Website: lowes
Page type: billing-address
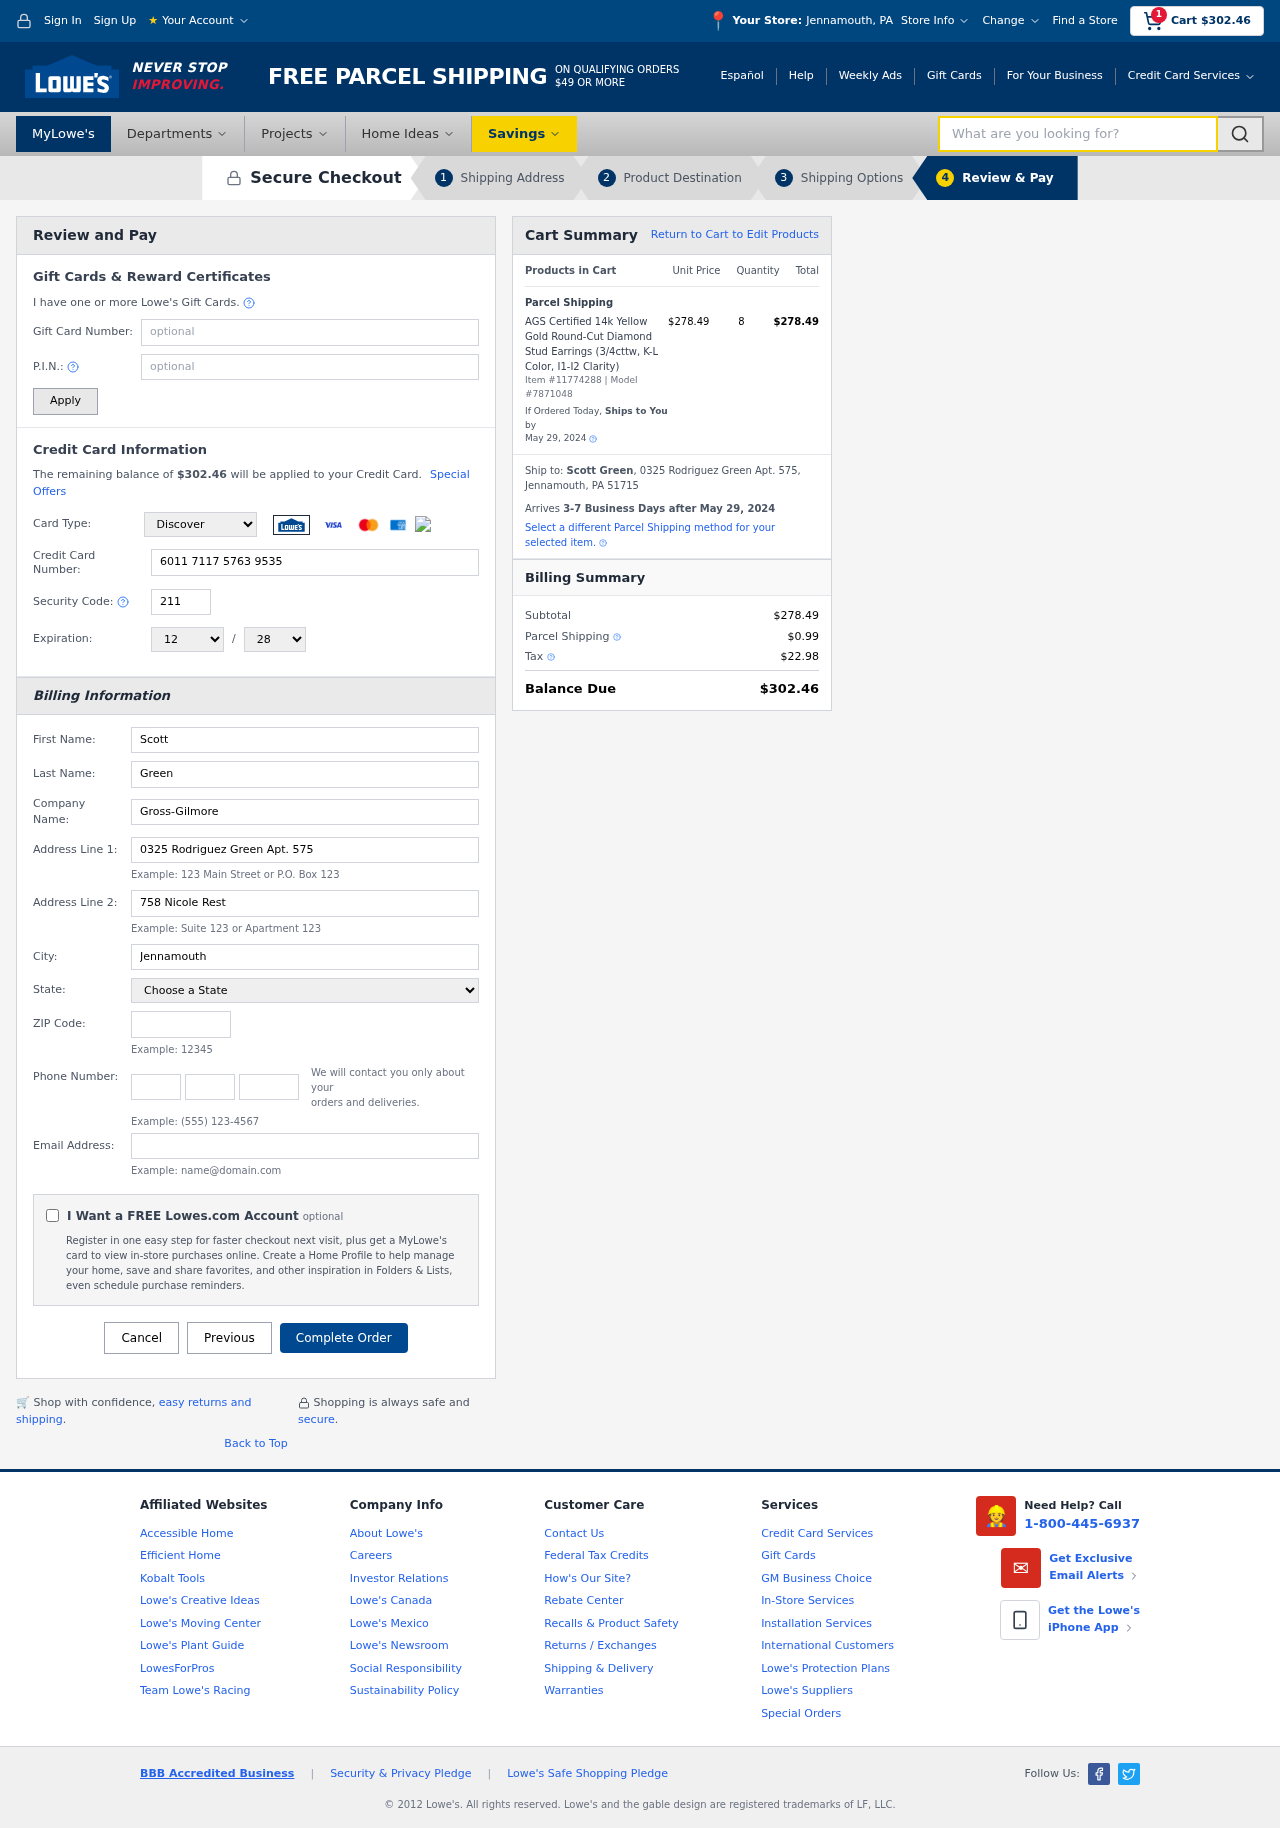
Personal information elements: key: PII_CARD_CVV
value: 211
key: PII_CARD_EXPIRY_MONTH
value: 12
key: PII_CARD_EXPIRY_YEAR
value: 28
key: PII_CARD_NUMBER
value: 6011 7117 5763 9535
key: PII_CARD_TYPE
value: Discover
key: PII_CITY
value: Jennamouth
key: PII_CITY_STATE
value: Jennamouth, PA
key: PII_COMPANY
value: Gross-Gilmore
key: PII_EMAIL
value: sgreen@gmail.com
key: PII_FIRSTNAME
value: Scott
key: PII_FULLNAME
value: Scott Green
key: PII_LASTNAME
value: Green
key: PII_PHONE_AREA
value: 915
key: PII_PHONE_PREFIX
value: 548
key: PII_PHONE_SUFFIX
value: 5003
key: PII_POSTCODE
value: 51715
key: PII_STATE
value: Pennsylvania
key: PII_STREET
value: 0325 Rodriguez Green Apt. 575
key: PII_STREET2
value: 758 Nicole Rest
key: PII_CITY_STATE_ZIP
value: Jennamouth, PA 51715
Product elements: key: PRODUCT1_NAME
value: AGS Certified 14k Yellow Gold Round-Cut Diamond Stud Earrings (3/4cttw, K-L Color, I1-I2 Clarity)
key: PRODUCT1_PRICE
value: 278.49
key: PRODUCT1_QUANTITY
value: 8
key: PRODUCT_ITEM_NUMBER
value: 11774288
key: PRODUCT_MODEL_NUMBER
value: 7871048
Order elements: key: ORDER_SUBTOTAL
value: $302.46
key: ORDER_TOTAL
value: $302.46
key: ORDER_SHIPPING_DATE
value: May 29, 2024
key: ORDER_SUBTOTAL
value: $278.49
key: ORDER_DELIVERY_DATE
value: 3-7 Business Days after May 29, 2024
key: ORDER_SHIPPING_DATE2
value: May 29, 2024
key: ORDER_SUBTOTAL2
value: $278.49
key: ORDER_SHIPPING_COST
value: $0.99
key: ORDER_TAX
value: $22.98
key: ORDER_TOTAL2
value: $302.46
Search elements: key: HEADER_SEARCH
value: What are you looking for?